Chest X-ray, AP view. Patient: 38 years old, sex F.
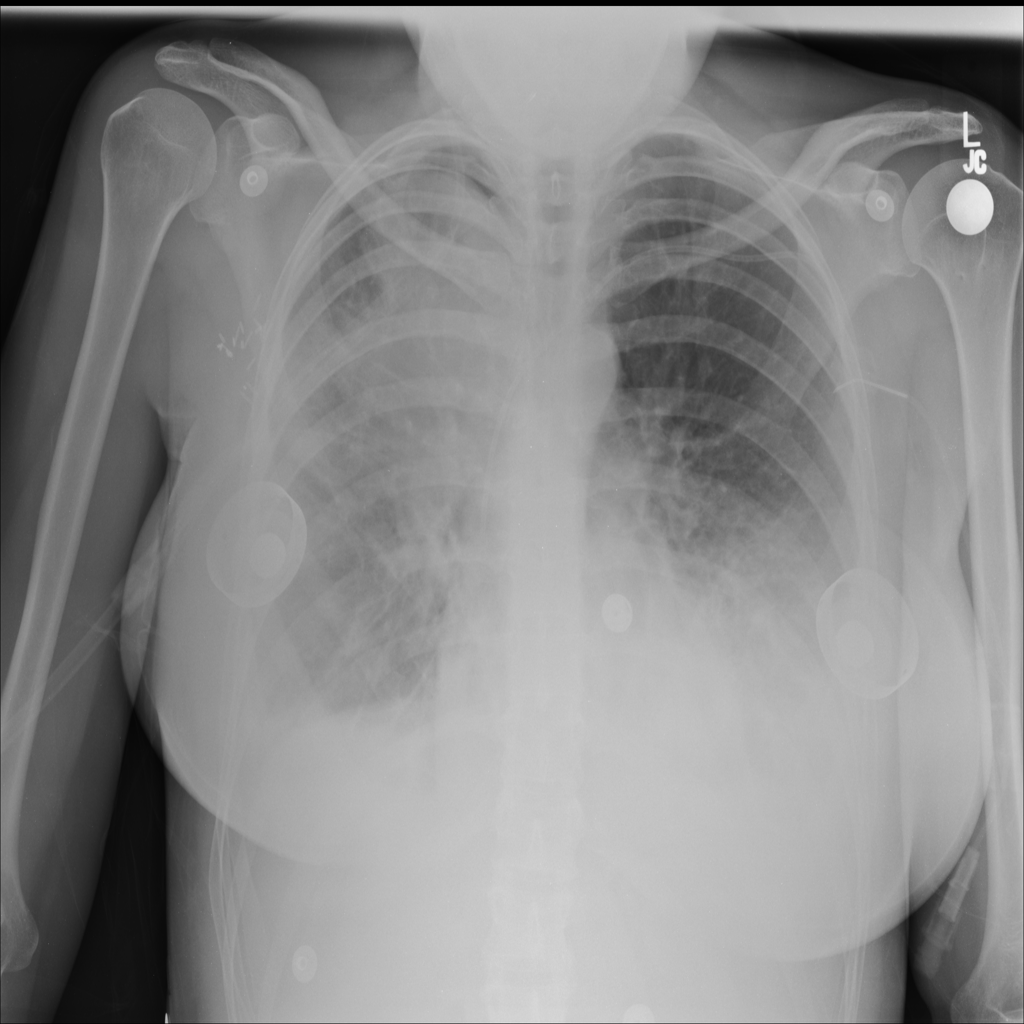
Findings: No Finding